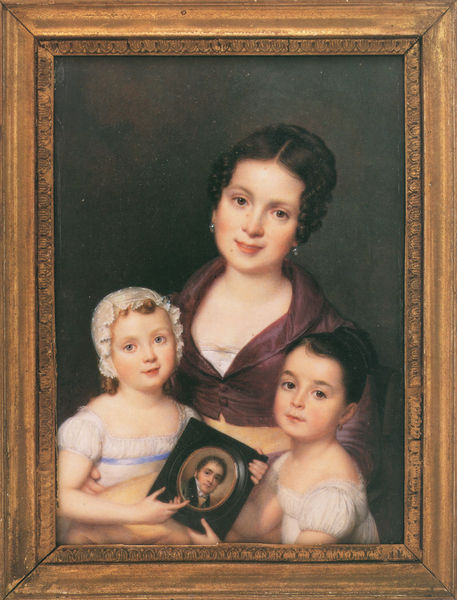
Titel: Portrait de famille: Mme Dagoty et ses deux filles, présentant une miniature du père.
Künstler: Pierre-Édouard Dagoty
Institution: Bordeaux, Musée des Arts Décoratifs,inv.71.4.3
Schlagwörter: dunkel, gemälde, gruppe, hand, mann, mädchen, frau, frisur, holz, kleid, kleider, mund, nase, ohrring, blick, haube, kappe, augen, gesicht, halten, kragen, rahmen, bild, bildnis, portrait, porträt, gold, haare, familie, kind, klassizismus, mutter, ohrringe, vater, lippen, locken, mittelscheitel, kinder, lächeln, dutt, ausdruck, ölgemälde, blue, hat, red, white, women, black, dress, dresses, face, girls, golden, hair, painting, witwe, woman, picture, schoß, zeigen, foto, fotografie, schlicht, künstler, hauben, gruppenbild, biedermeier, man, girl, young, child, costume, eyes, fröhlich, frame, töchter, purple, bonnet, chin, mother, mouth, curls, jacket, smile, wittwe, photo, glück, familienportrait, children, human, cheeks, family, kleide, earring, home, starhlen, beautiful, lips, kids, fisur, humans, father, daughter, missing, daughters, frau mutter, 18. jahrhundert, goldener rahmen, brows, earings, tribute, memory, daugther, g´familie, mutter kinder, mother and daughters, motherr, birthday, earringgs, ohrrhinge